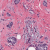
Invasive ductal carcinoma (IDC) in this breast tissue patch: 1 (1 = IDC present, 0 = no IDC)